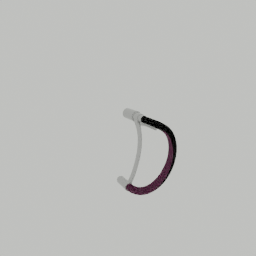
Label: appliances